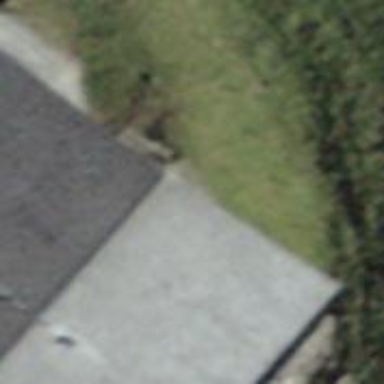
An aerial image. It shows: Building with ridged roof.